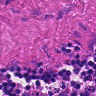
Metastatic tissue present: no